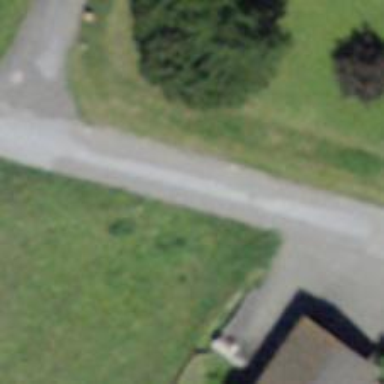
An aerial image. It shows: Smoothly paved residential road.